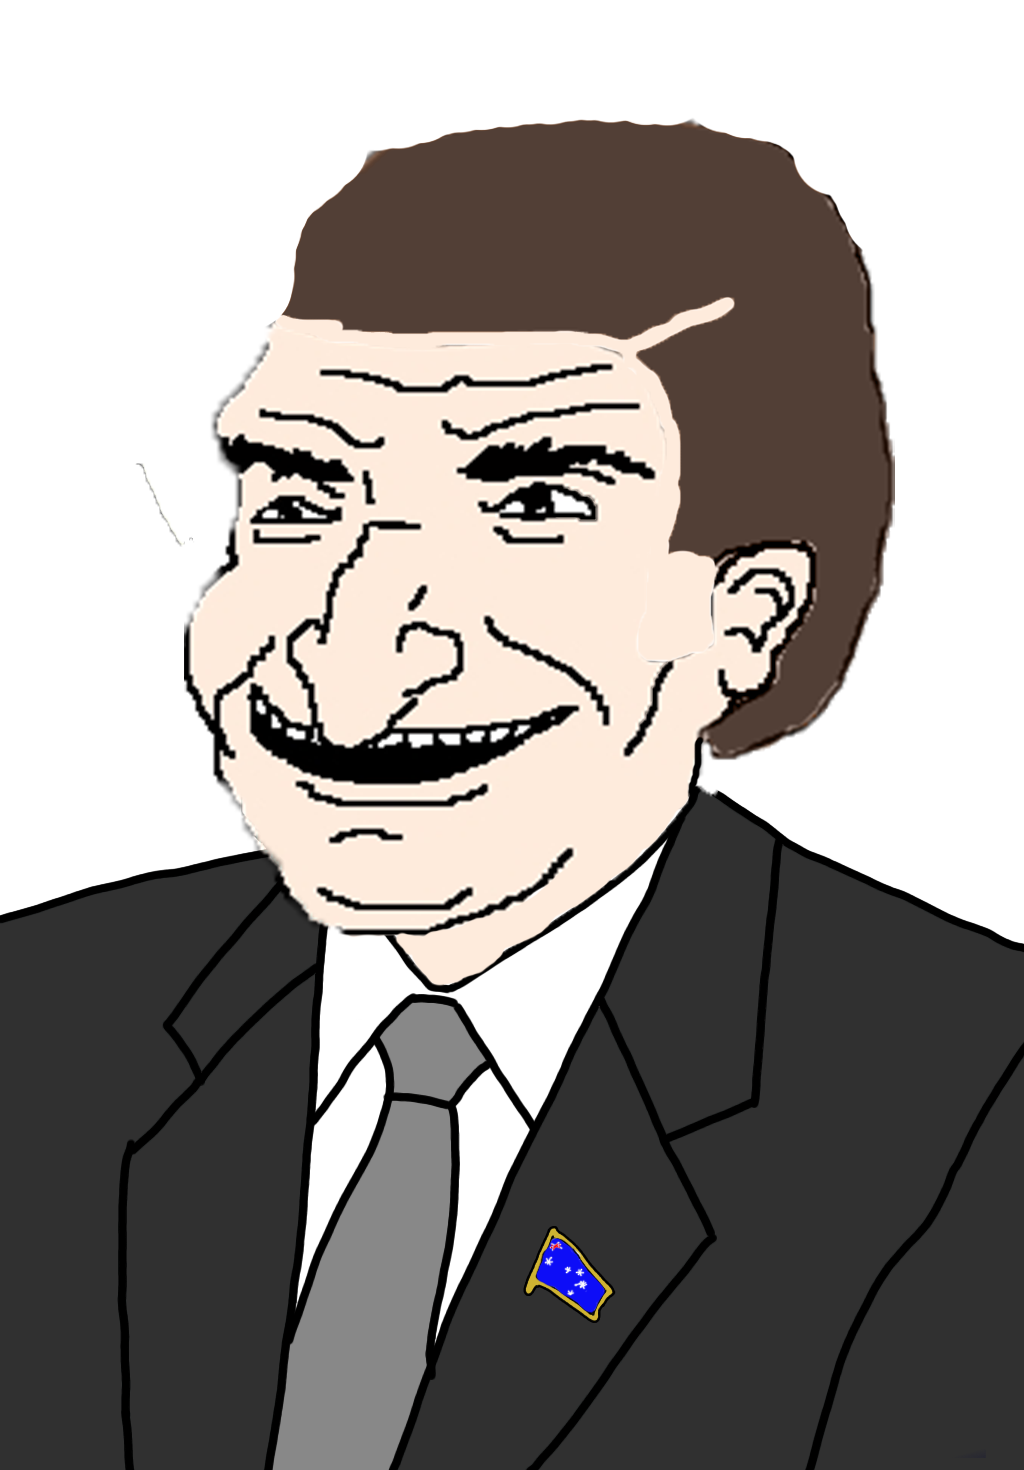
Label: 5_Bruce